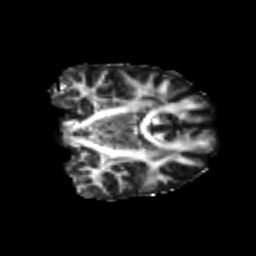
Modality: FA
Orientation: coronal
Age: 22
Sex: female
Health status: healthy
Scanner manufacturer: philips
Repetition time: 7.388 s
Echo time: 0.08599 s